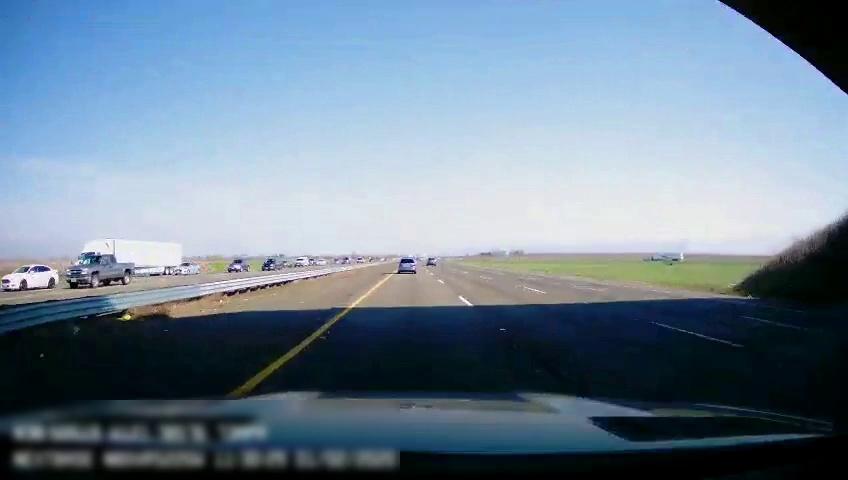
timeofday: Day
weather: Sunny
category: Drivable Space
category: Drivable Space
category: Vehicles | Car
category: Vehicles | Truck
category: Vehicles | Truck
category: Vehicles | SUV
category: Vehicles | Car
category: Vehicles | Truck
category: Vehicles | Van
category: Vehicles | SUV
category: Vehicles | SUV
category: Lanes | Current Lane
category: Lanes | Current Lane
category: Lanes | Alternate Lane
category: Lanes | Alternate Lane
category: Lanes | Alternate Lane
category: Lanes | Opposite Lane